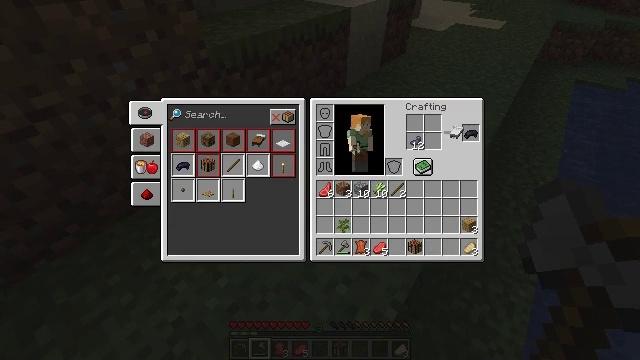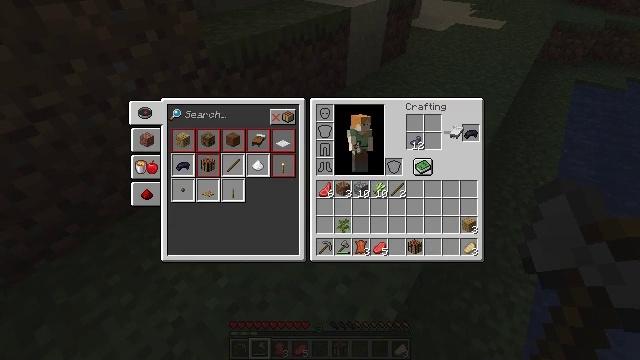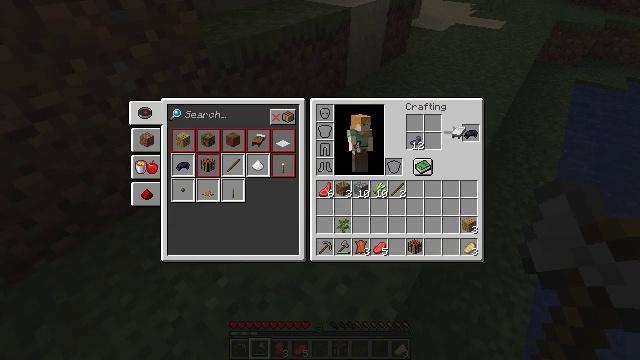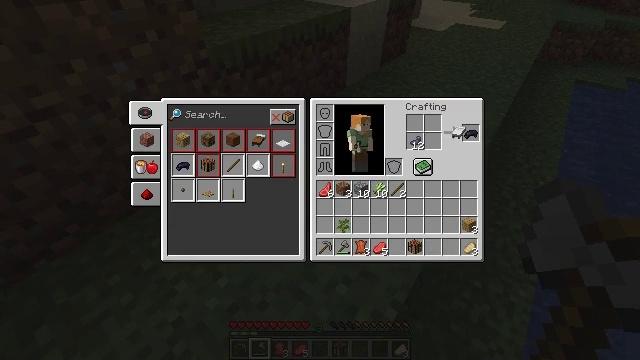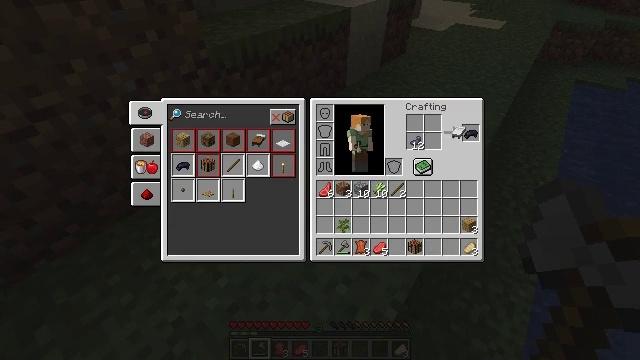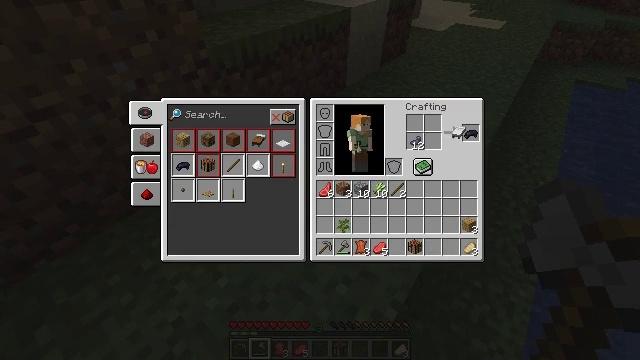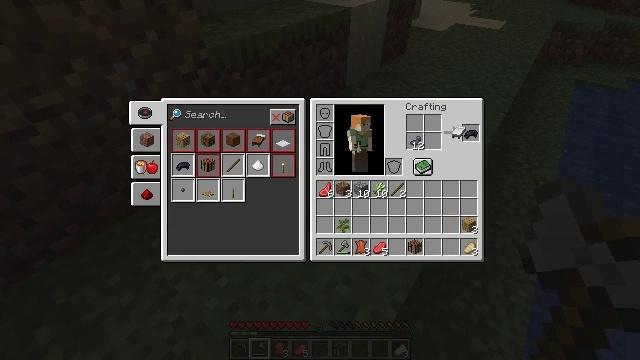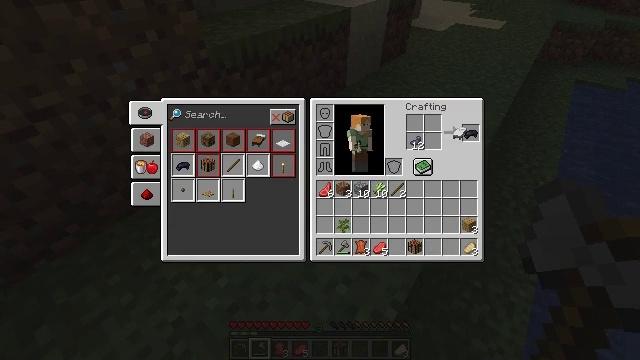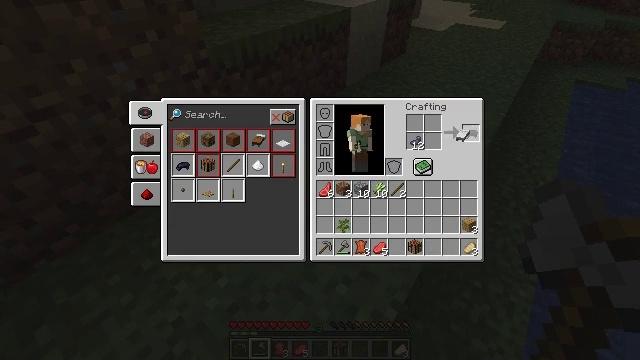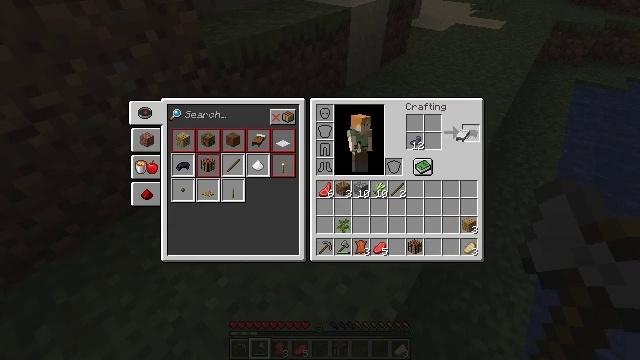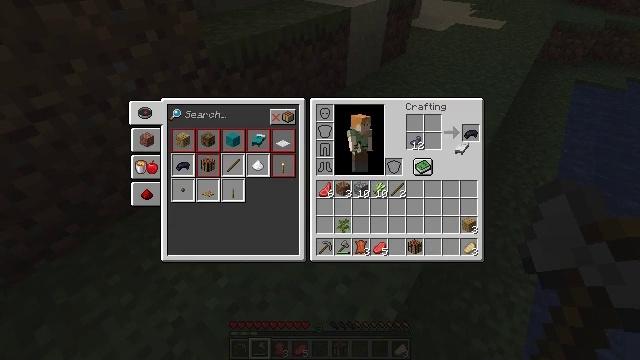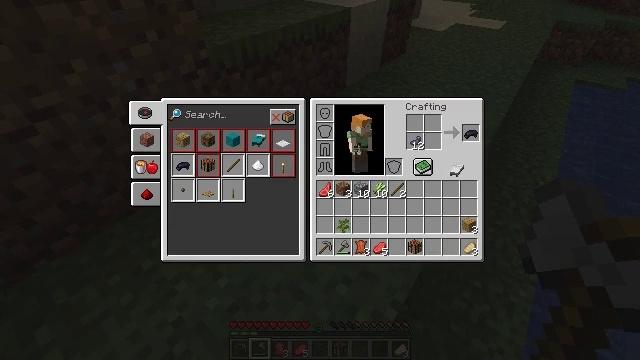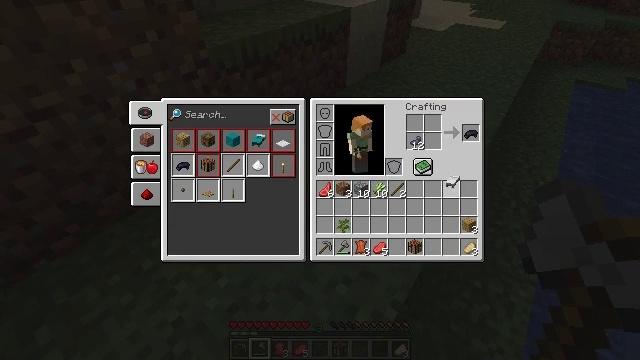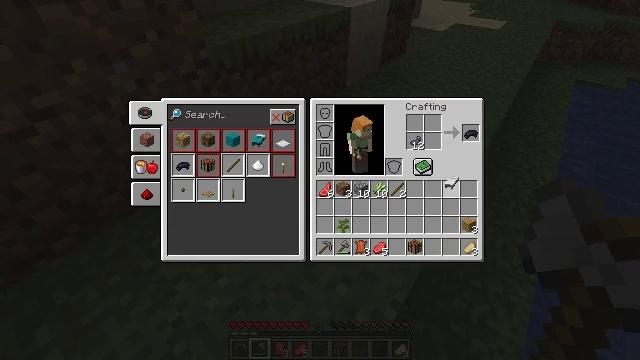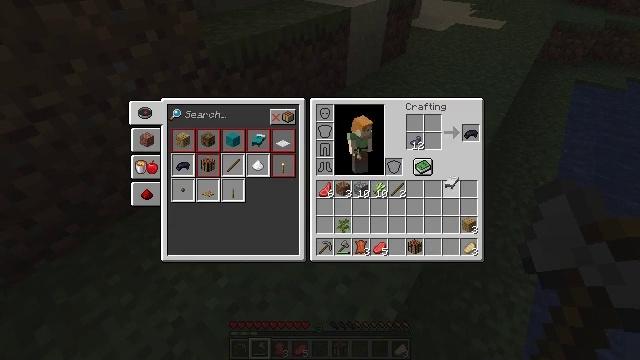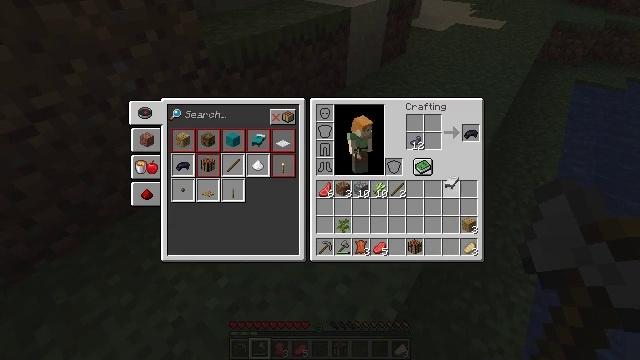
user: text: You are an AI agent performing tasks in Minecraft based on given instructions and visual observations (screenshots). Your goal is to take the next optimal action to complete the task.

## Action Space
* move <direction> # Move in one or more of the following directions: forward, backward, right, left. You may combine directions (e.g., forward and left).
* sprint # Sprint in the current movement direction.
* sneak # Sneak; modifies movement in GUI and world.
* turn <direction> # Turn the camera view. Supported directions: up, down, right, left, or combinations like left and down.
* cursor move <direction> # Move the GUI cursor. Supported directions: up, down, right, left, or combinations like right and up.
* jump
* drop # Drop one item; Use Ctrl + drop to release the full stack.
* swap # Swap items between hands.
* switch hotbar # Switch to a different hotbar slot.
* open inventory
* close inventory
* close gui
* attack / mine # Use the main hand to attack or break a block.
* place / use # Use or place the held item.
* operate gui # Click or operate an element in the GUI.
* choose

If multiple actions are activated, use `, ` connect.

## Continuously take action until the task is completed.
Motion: motion action
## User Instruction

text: Turn ink sacs or wither roses into black dye.
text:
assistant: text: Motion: no_op
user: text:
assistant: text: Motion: no_op
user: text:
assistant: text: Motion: no_op
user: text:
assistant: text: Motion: no_op
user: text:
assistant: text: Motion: no_op
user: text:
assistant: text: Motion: no_op
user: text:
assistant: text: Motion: no_op
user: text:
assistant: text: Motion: no_op
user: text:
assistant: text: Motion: no_op
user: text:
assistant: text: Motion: cursor move down
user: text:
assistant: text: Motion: cursor move down
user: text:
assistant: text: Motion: cursor move down
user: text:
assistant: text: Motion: no_op
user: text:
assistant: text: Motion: no_op
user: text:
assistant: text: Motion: operate gui
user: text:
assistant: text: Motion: no_op
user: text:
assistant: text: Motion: no_op
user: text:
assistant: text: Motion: cursor move right and up
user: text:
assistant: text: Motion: cursor move up
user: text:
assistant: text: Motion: cursor move up
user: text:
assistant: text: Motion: no_op
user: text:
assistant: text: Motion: sneak
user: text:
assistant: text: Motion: sneak
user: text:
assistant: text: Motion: sneak, operate gui
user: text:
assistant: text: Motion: sneak, operate gui
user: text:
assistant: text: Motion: sneak, operate gui
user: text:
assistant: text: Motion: sneak
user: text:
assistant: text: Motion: sneak
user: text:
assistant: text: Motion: sneak